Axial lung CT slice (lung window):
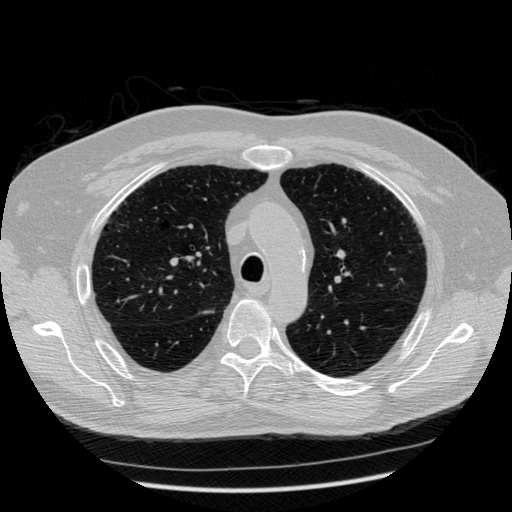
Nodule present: no